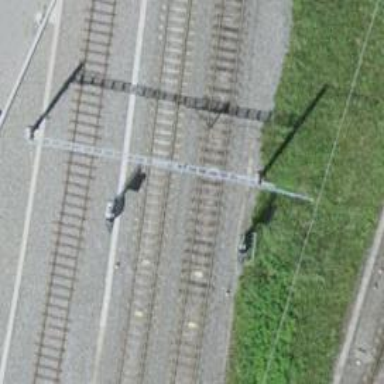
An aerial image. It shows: Railway signal.